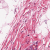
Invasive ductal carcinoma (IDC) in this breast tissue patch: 0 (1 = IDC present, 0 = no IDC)